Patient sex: M
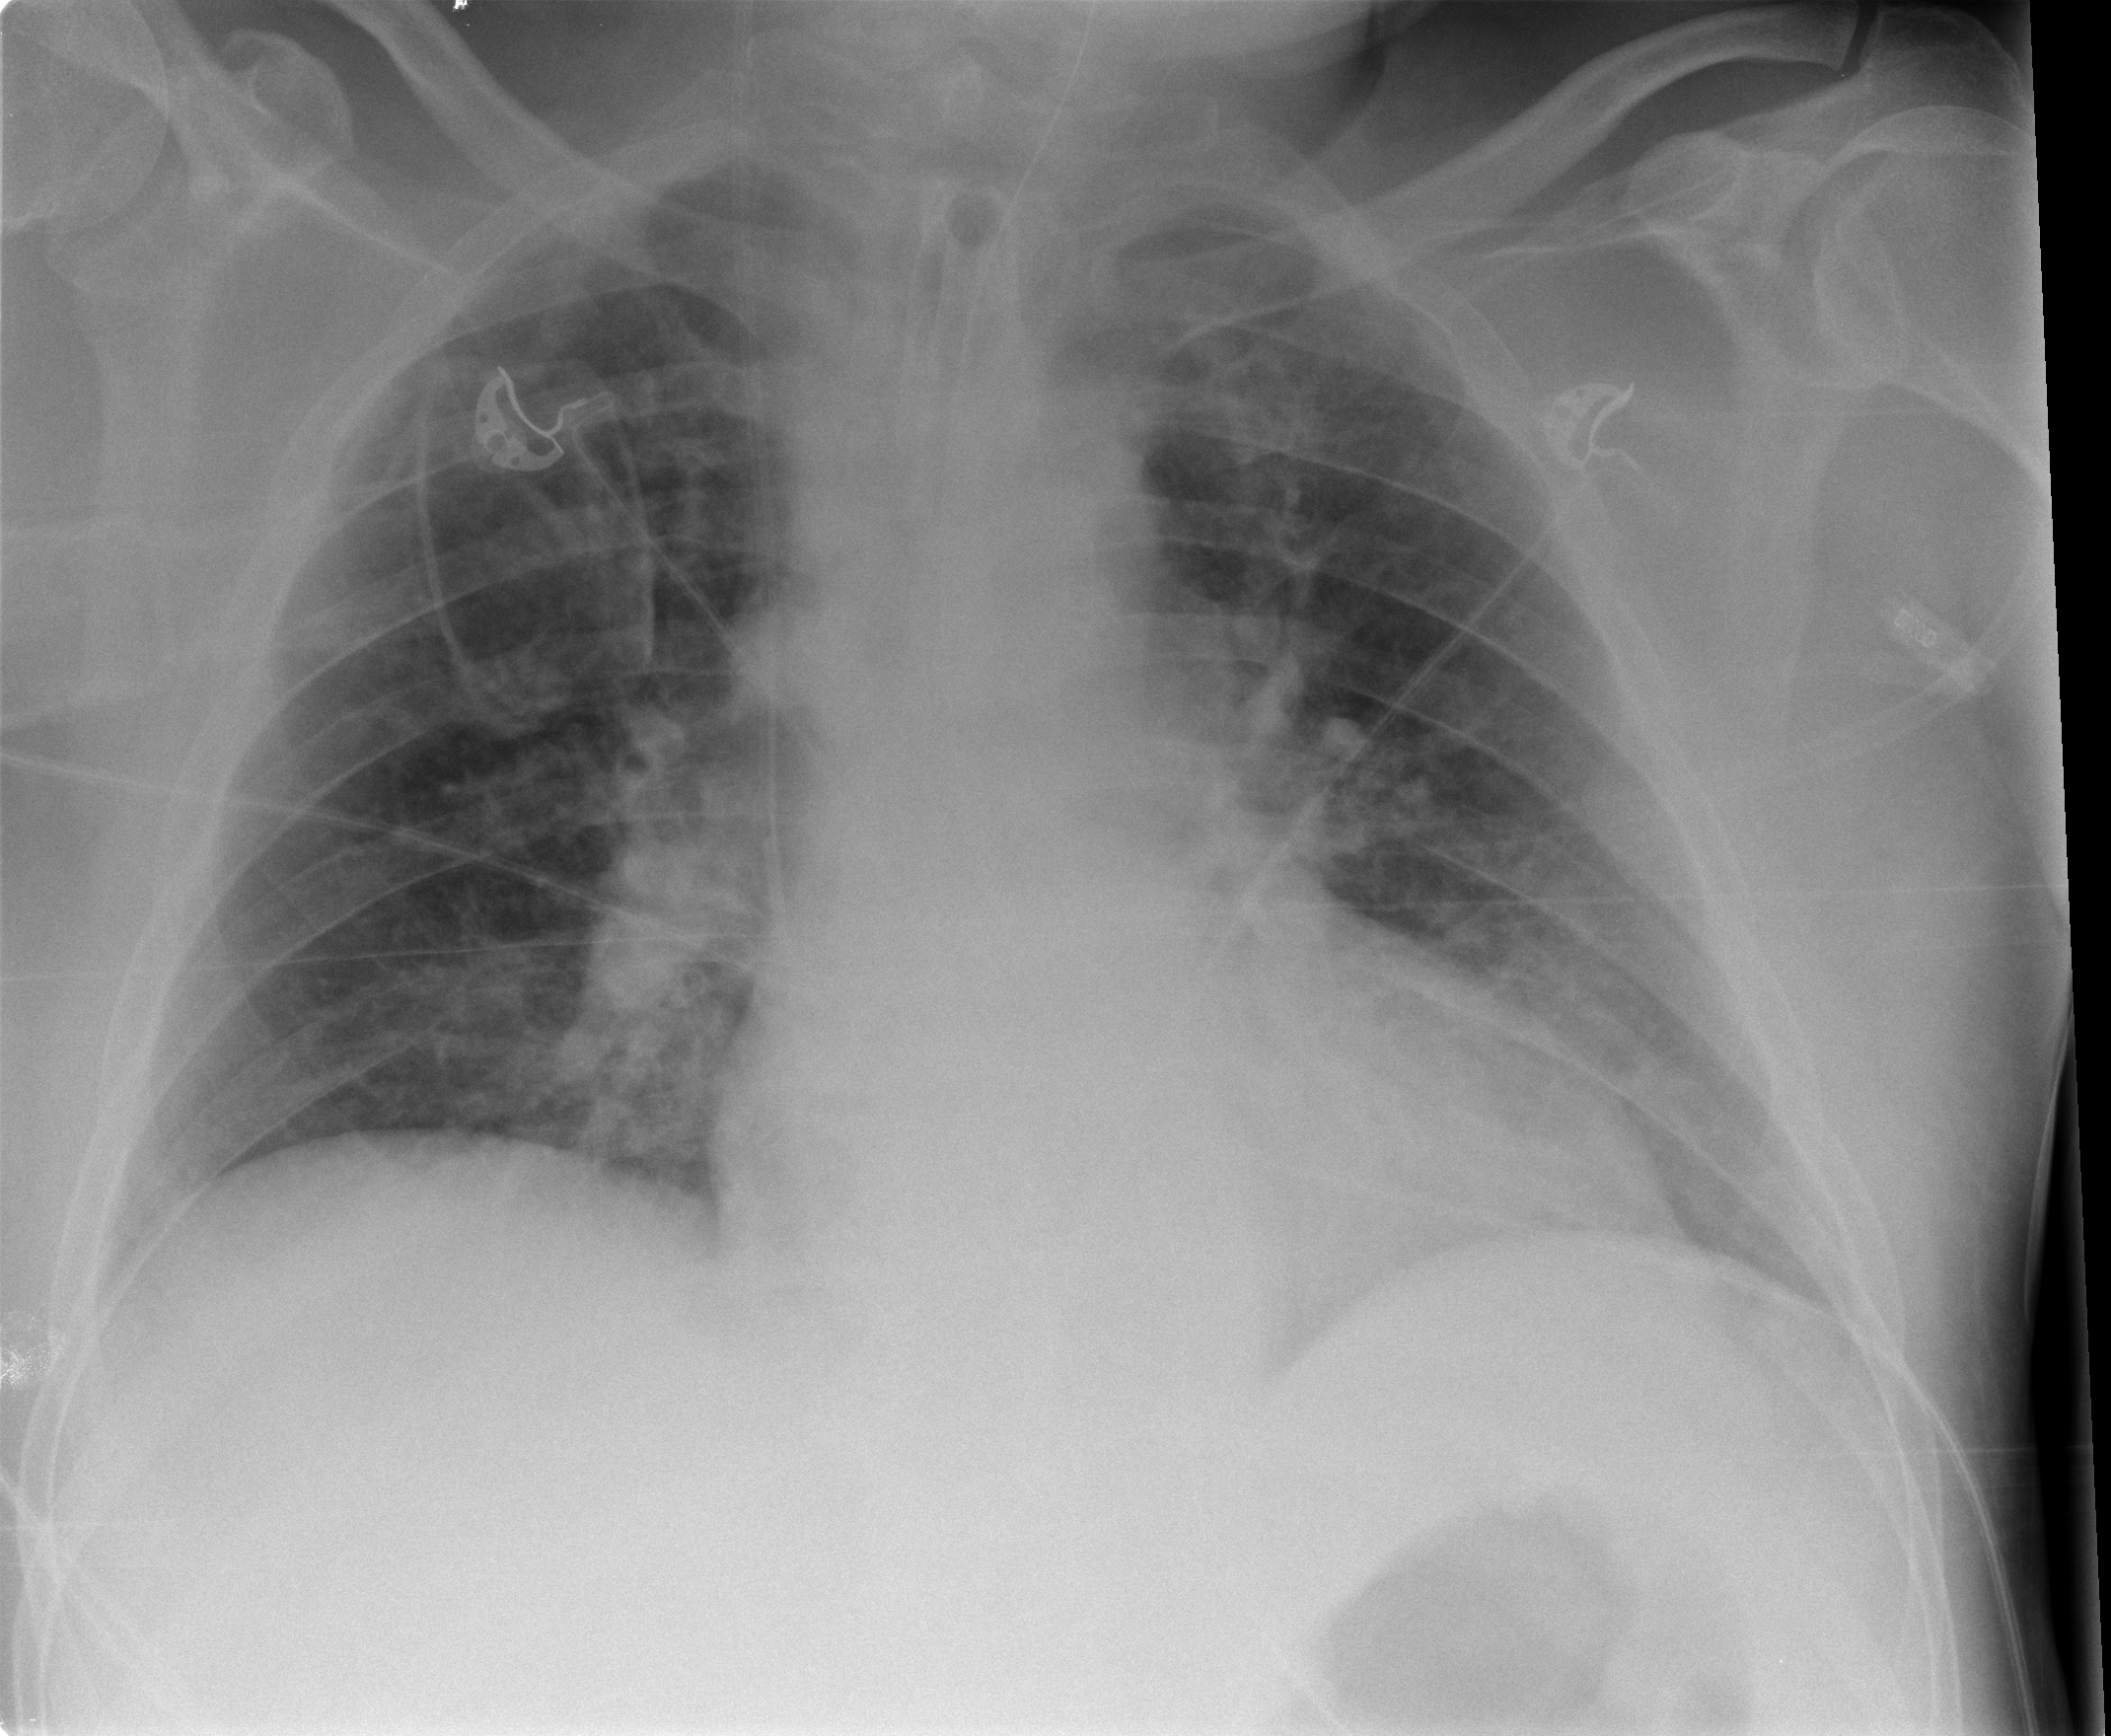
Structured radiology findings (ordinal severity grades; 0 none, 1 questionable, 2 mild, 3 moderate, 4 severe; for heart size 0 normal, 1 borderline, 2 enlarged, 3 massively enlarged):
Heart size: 1
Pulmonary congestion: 2
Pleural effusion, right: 0
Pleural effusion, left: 0
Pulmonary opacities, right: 1
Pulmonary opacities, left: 1
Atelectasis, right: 1
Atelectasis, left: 1